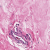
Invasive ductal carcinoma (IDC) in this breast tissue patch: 0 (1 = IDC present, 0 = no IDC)